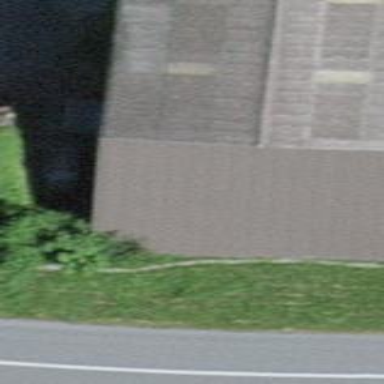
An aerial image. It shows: Rural barn.